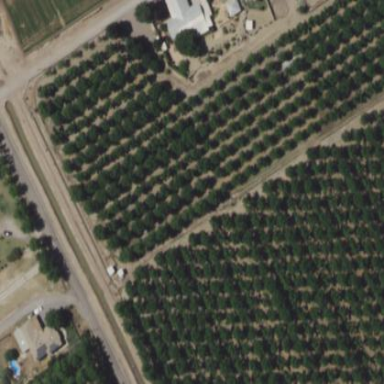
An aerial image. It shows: Orchard.